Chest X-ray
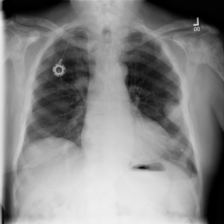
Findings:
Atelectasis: negative
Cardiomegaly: negative
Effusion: negative
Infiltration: negative
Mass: negative
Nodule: negative
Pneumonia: negative
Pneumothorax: negative
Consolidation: negative
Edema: negative
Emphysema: negative
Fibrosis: negative
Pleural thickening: negative
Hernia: negative